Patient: sex M, age 57
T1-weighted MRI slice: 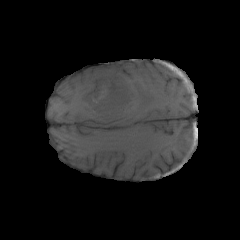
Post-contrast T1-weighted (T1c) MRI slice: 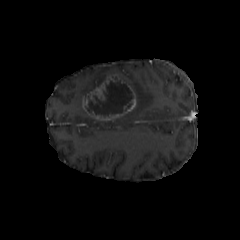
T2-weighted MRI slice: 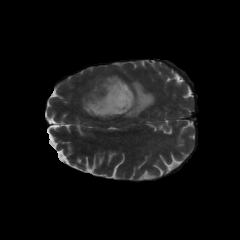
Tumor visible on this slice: yes
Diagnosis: Glioblastoma, IDH-wildtype
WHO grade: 4